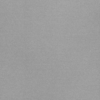
Label: dusty